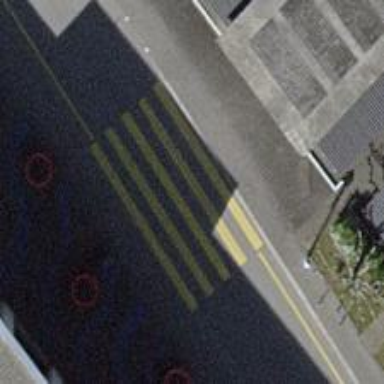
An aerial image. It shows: Zebra crossing on the road.